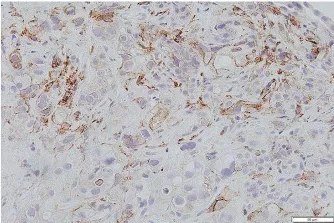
The histopathology and immunohistochemistry (IHC) of metastatic tumor tissues of this patient. (B) Immunohistochemical staining for PD-L1 expression (400x) showed that the tumor cells were positive for PD-L1.
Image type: pathology (immunostaining)